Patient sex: F
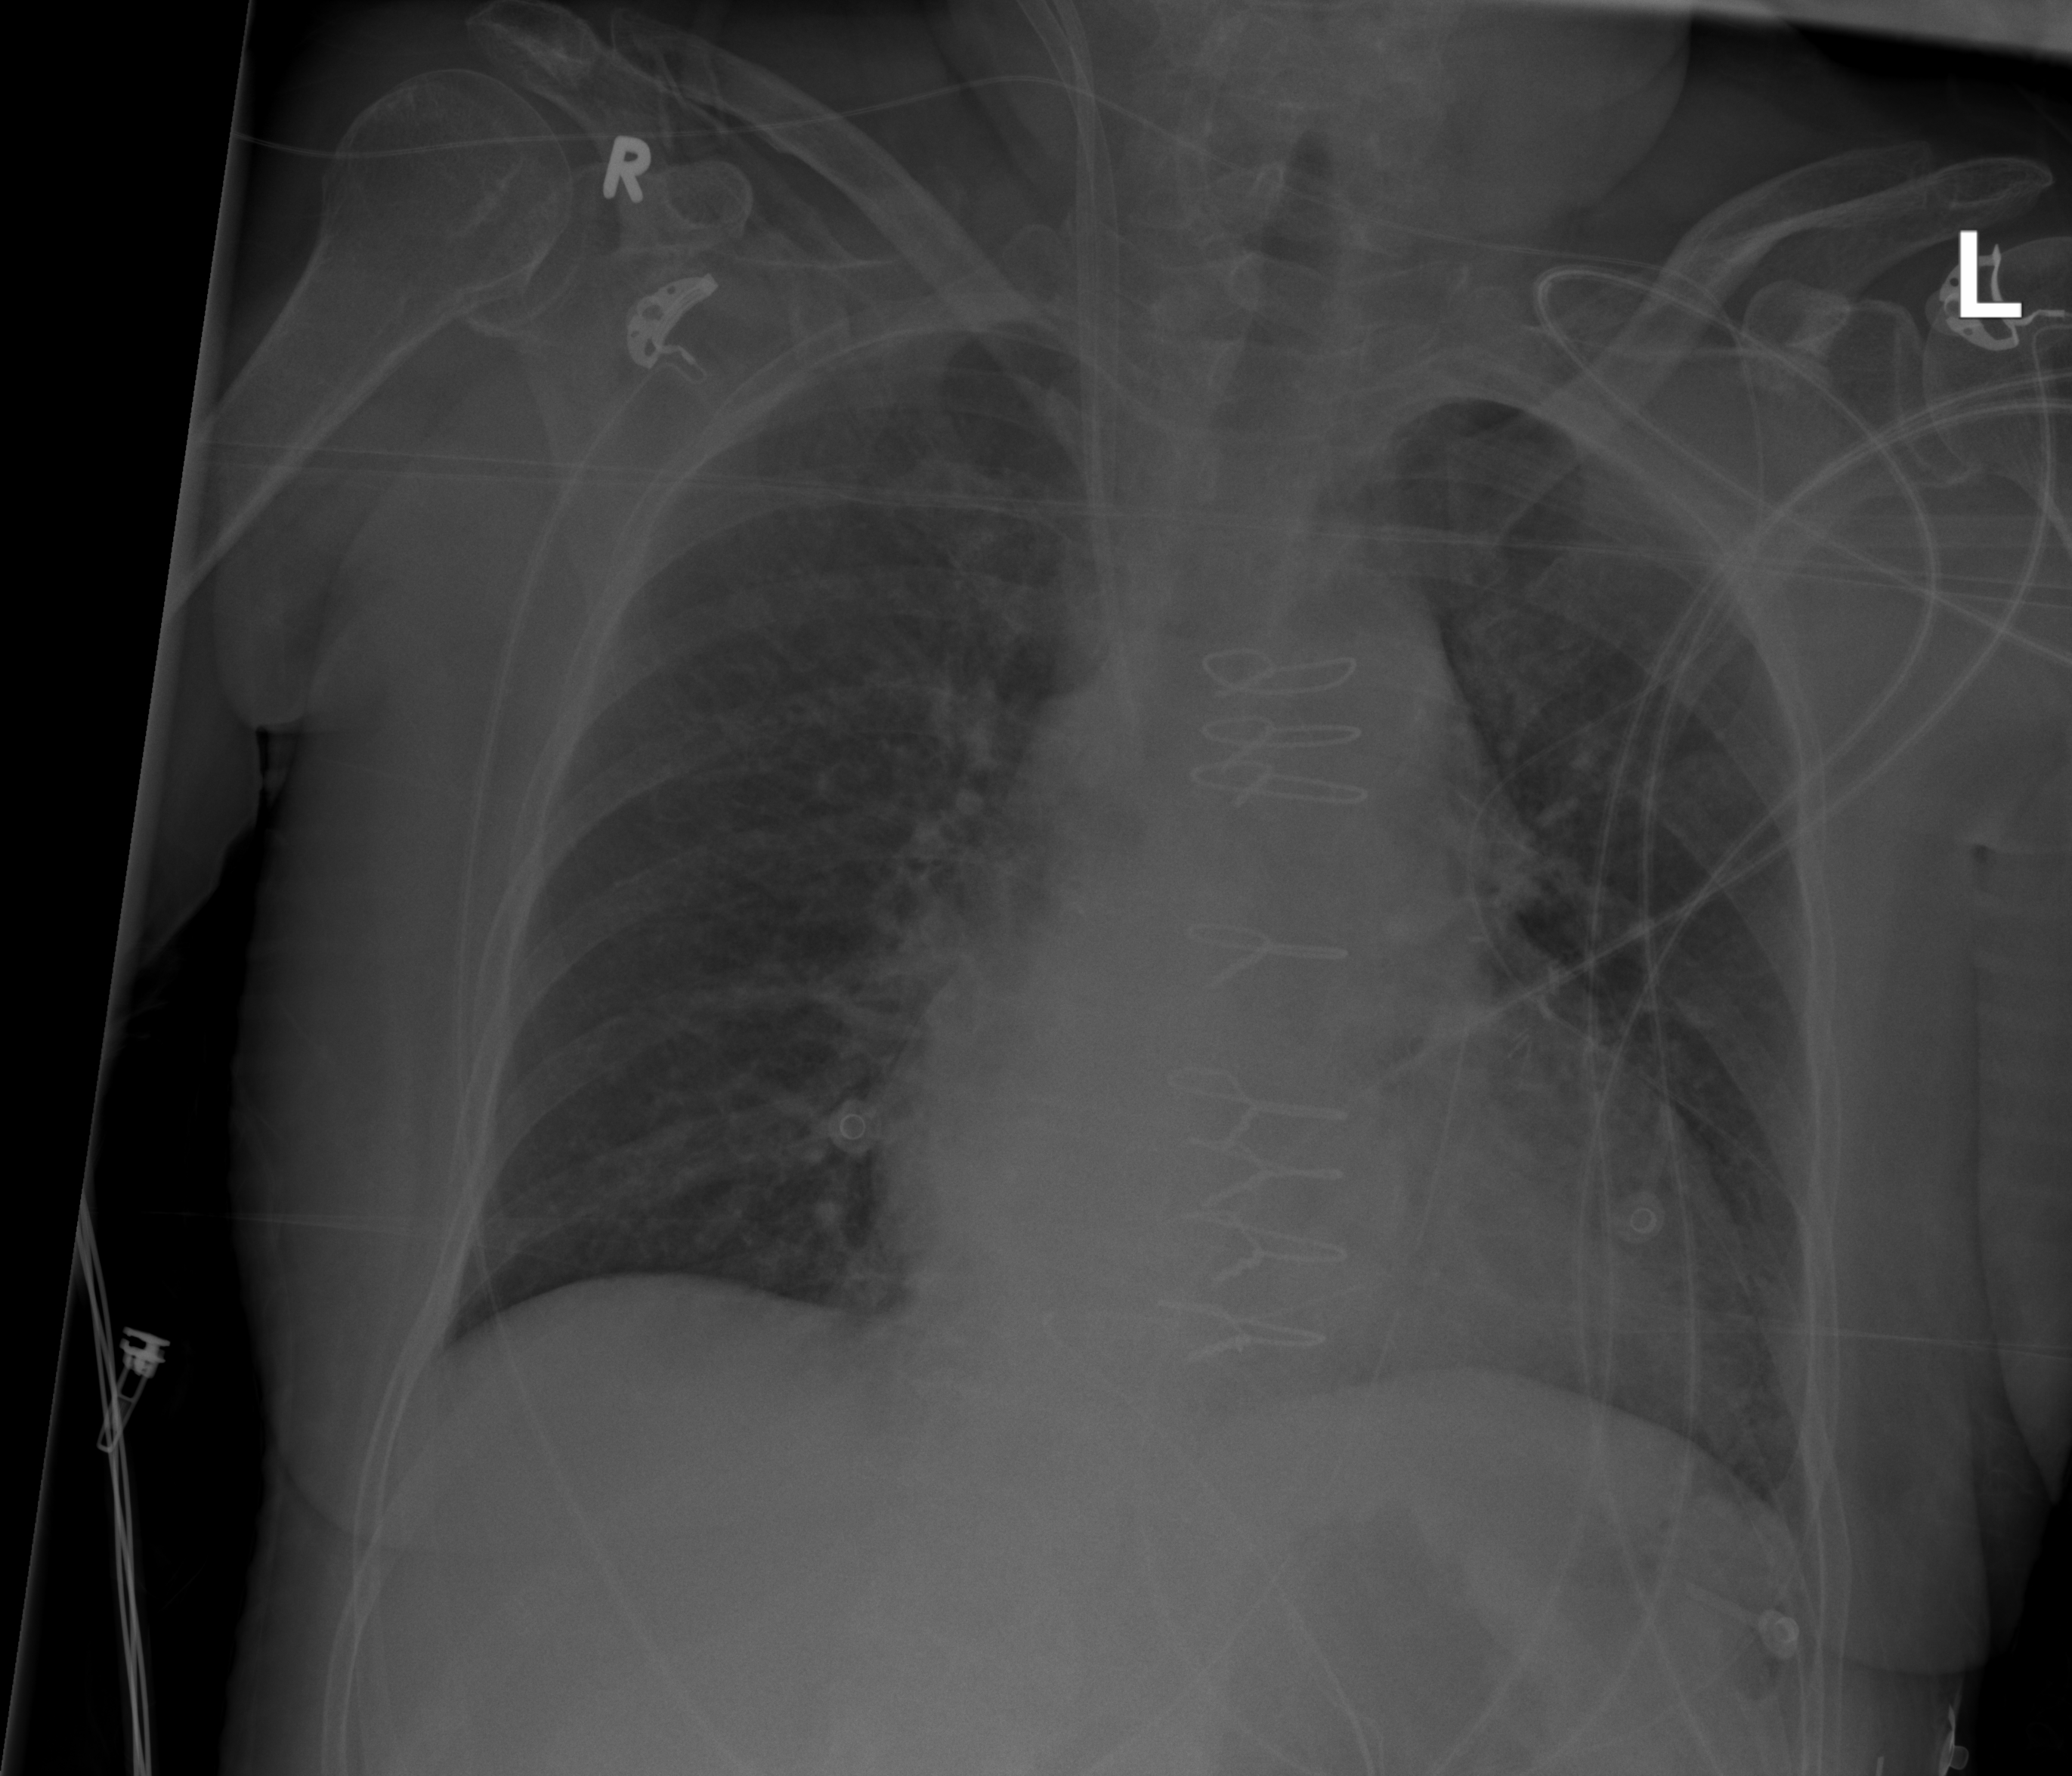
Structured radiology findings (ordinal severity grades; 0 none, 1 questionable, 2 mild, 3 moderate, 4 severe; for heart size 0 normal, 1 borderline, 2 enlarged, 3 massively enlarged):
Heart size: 2
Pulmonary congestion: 2
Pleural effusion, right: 0
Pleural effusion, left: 0
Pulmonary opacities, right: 0
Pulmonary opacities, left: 0
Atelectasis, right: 0
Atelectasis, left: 0